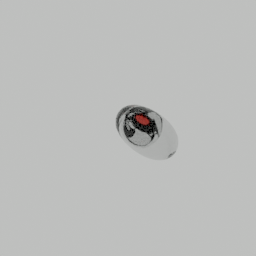
Label: decoration